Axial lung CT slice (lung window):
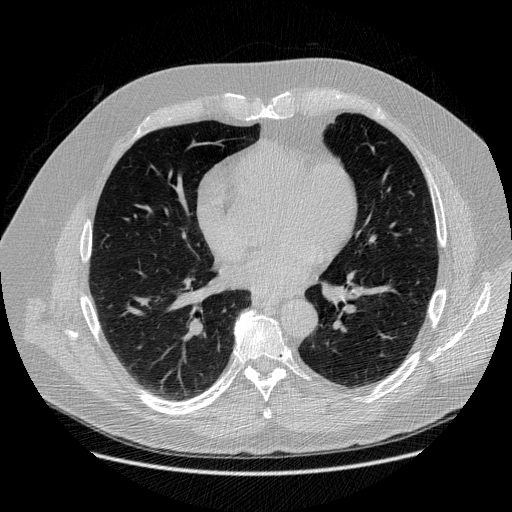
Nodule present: no